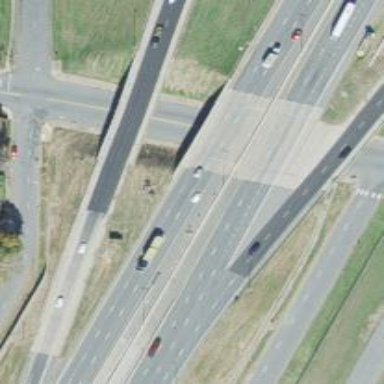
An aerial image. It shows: Beam bridge on motorway.